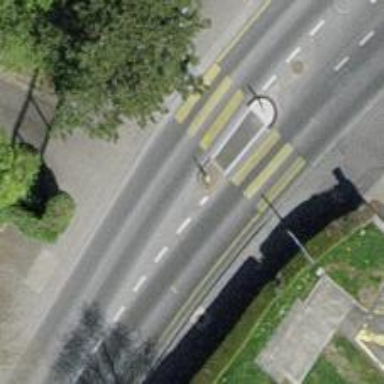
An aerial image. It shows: Marked crossing with pedestrian island.